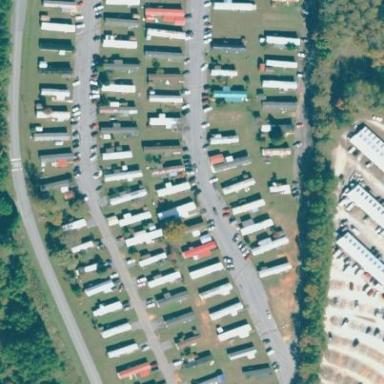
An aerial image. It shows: Trailer park area.